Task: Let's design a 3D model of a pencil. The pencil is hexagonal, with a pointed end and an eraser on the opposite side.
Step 56:
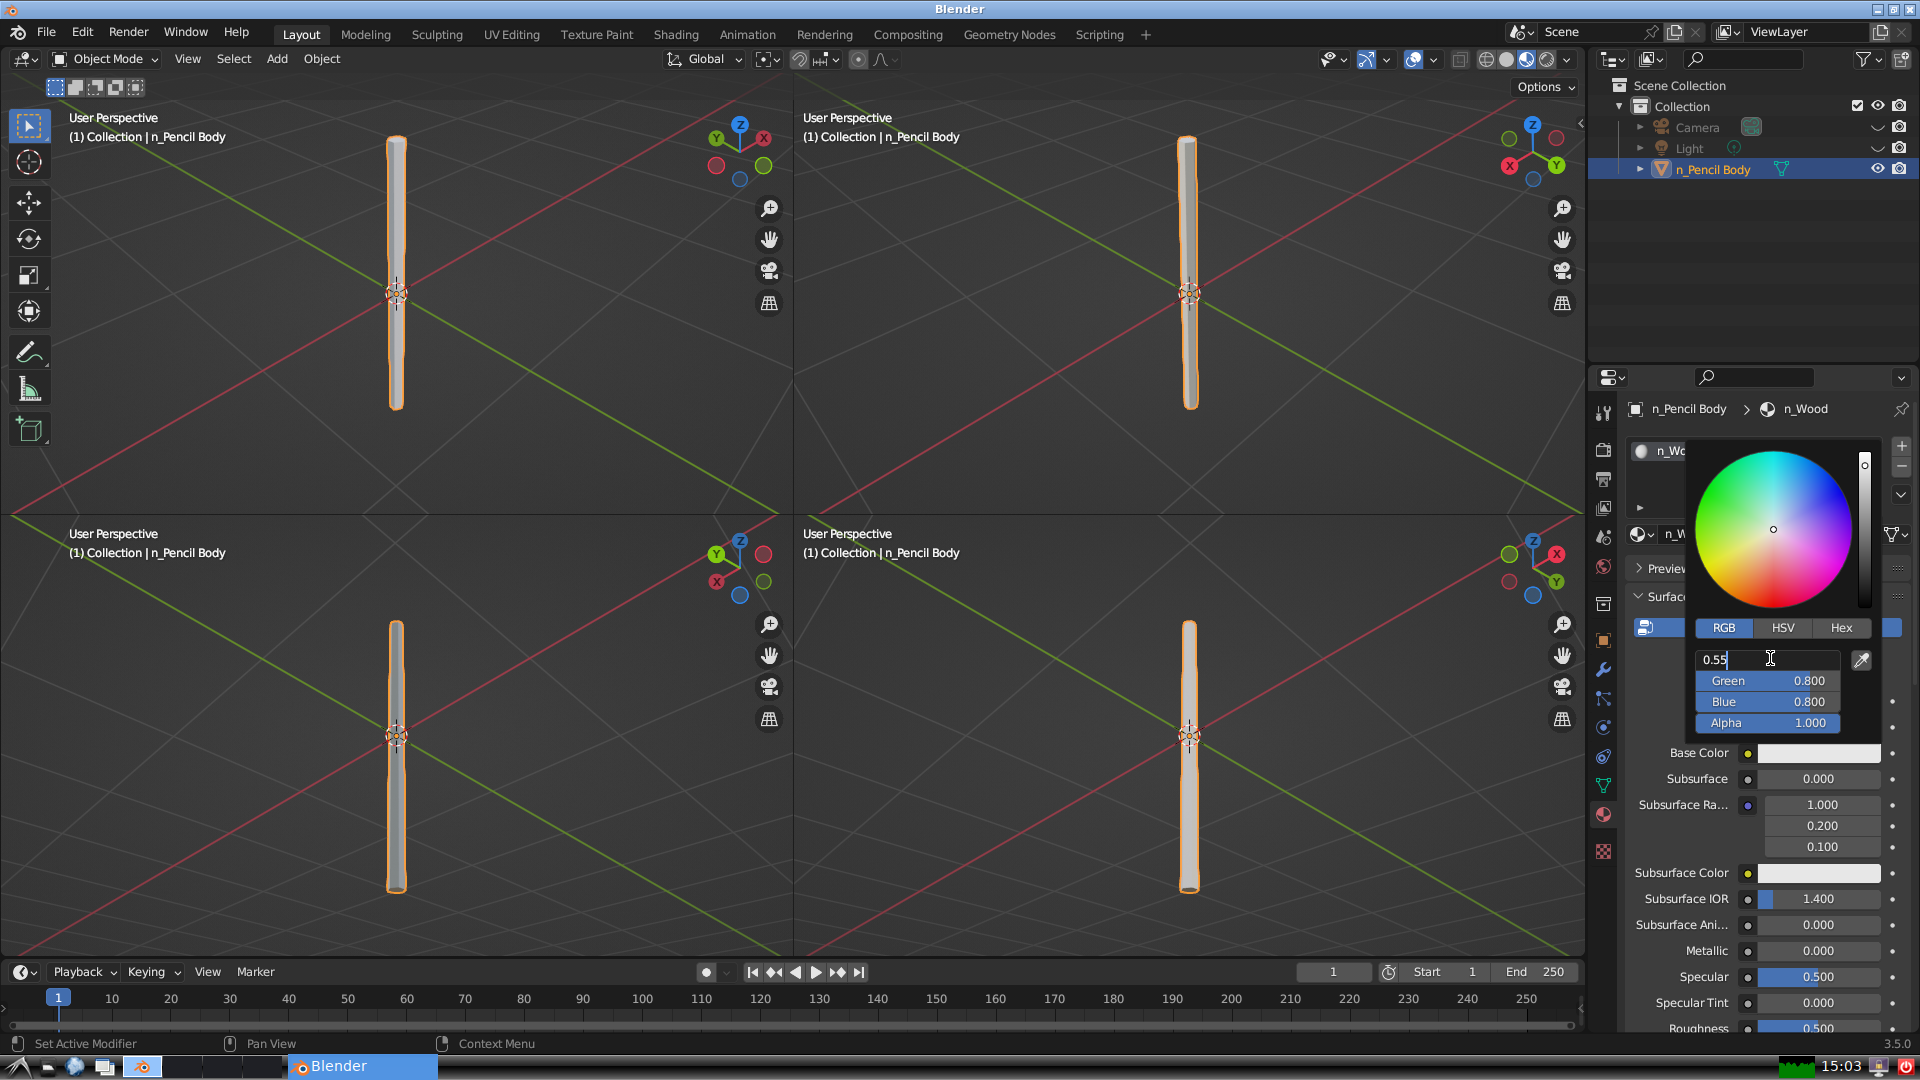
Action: {"key_press": ['Return']}